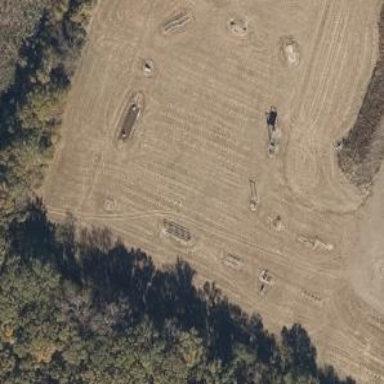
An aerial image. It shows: Obstacle course used for military training.